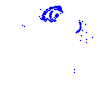
Particle: proton